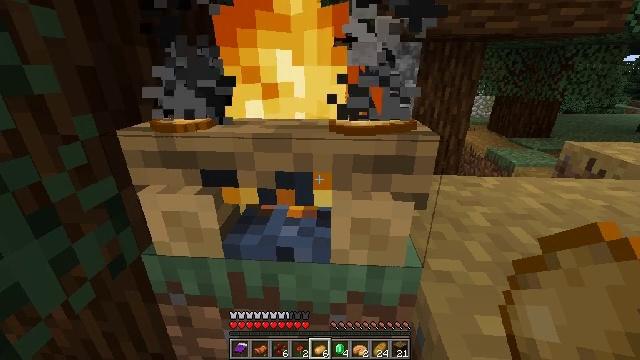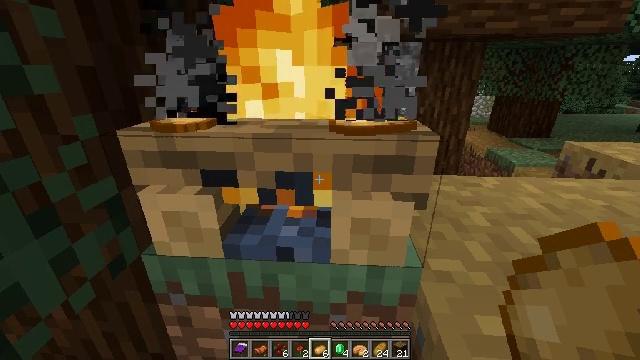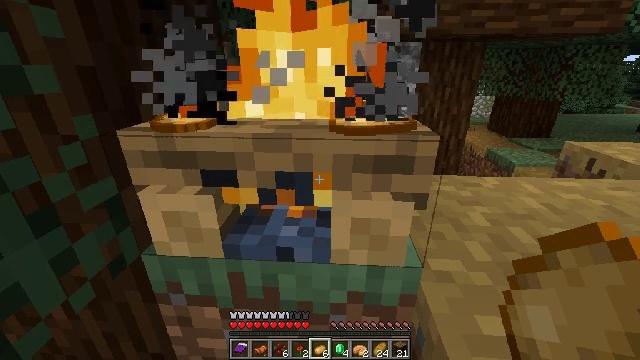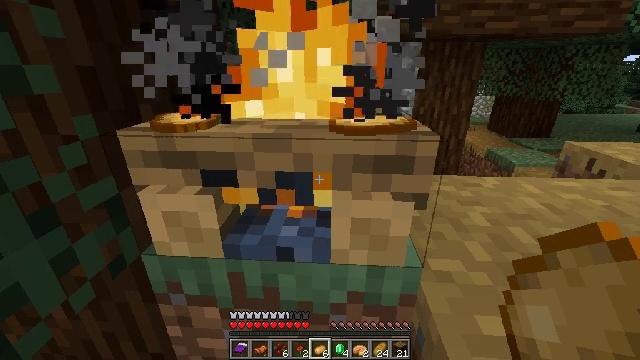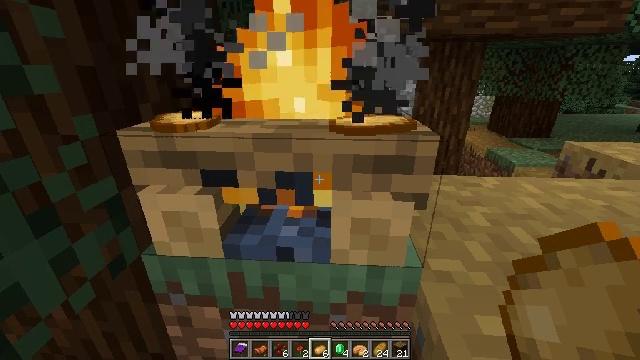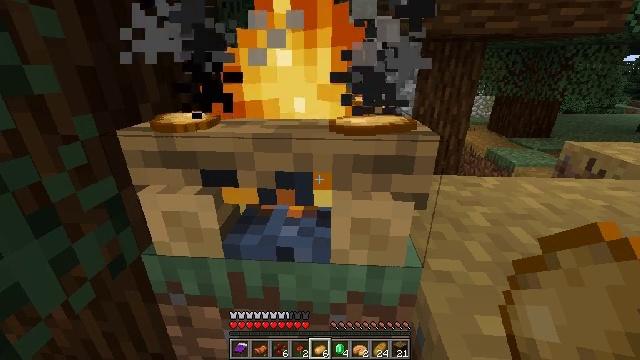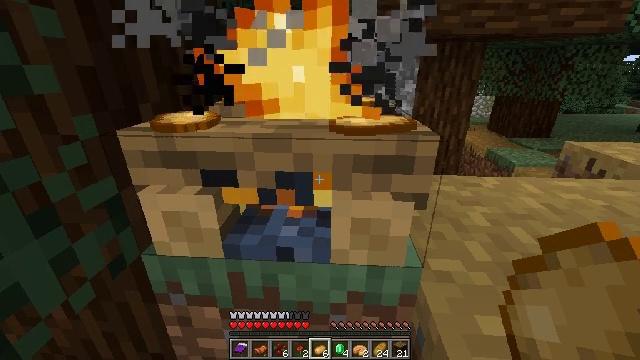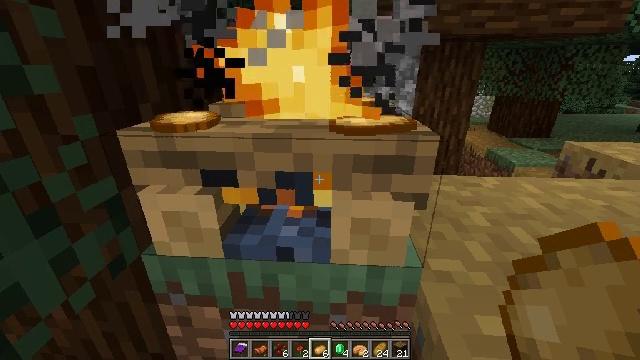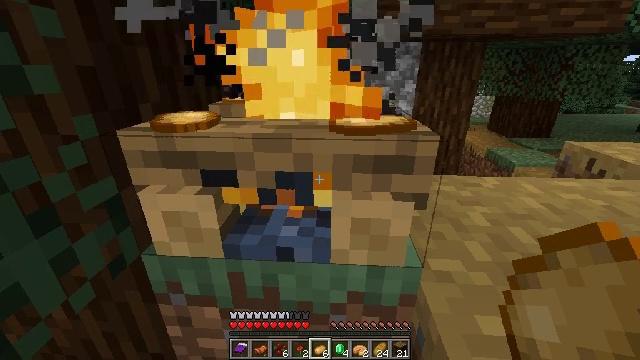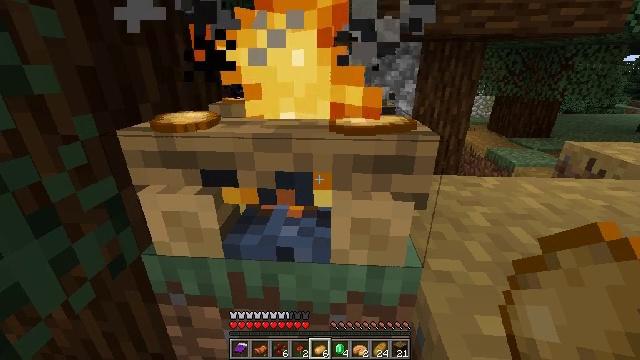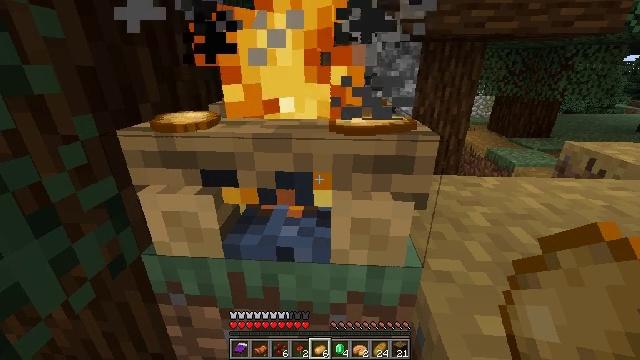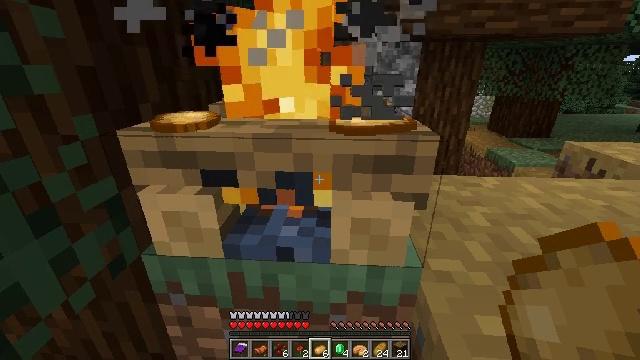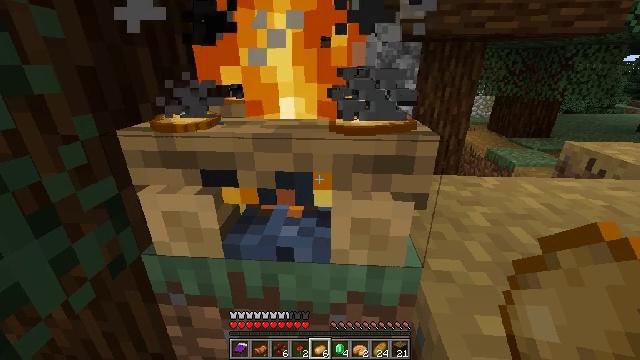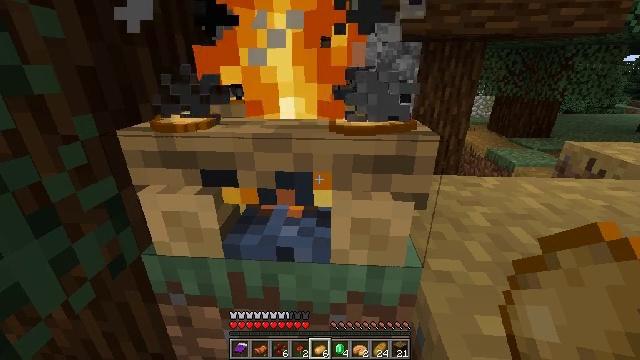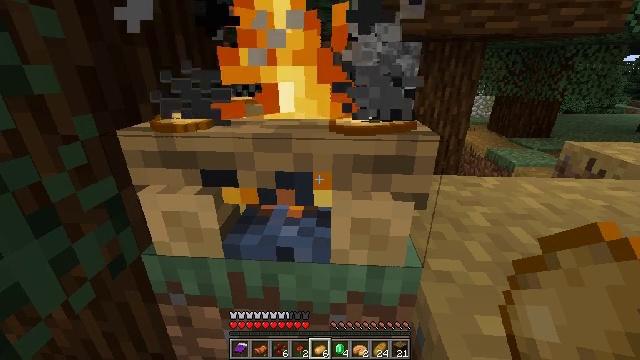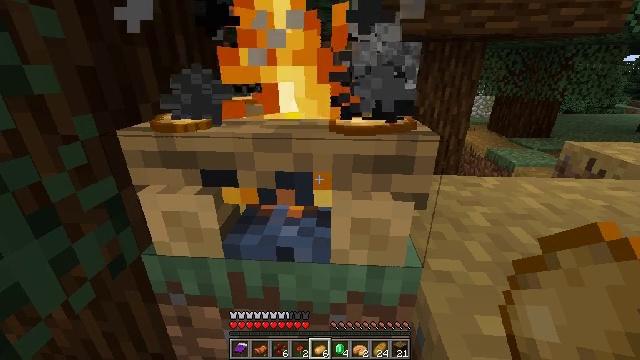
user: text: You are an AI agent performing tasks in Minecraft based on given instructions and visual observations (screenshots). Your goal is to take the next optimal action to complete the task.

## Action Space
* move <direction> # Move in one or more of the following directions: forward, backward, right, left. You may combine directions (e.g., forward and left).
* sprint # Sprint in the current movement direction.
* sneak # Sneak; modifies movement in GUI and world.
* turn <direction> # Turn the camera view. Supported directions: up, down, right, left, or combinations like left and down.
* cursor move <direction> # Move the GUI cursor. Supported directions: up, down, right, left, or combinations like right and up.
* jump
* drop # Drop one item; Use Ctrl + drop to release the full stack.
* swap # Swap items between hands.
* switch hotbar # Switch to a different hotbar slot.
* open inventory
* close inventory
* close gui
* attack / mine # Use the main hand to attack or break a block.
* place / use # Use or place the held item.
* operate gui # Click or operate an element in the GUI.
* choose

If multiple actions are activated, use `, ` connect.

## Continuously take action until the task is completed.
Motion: motion action
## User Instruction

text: craft item air
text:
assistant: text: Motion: use / place
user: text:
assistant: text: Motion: use / place
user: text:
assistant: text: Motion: use / place
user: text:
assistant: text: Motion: use / place
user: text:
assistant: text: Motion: use / place
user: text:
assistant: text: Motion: use / place
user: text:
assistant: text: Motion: use / place
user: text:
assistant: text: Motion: use / place
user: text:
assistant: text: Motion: use / place
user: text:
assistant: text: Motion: use / place
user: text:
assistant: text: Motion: use / place
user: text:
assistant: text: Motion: use / place
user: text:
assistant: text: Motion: use / place
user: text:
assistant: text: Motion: use / place
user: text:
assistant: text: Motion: use / place
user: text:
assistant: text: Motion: use / place
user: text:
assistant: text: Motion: use / place
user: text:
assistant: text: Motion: use / place
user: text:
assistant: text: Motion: use / place
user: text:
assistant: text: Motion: use / place
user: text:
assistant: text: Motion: use / place
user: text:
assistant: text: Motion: use / place
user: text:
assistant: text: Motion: use / place
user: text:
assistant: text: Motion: use / place
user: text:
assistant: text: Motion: use / place
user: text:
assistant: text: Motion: use / place
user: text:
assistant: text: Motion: use / place
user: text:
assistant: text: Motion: use / place
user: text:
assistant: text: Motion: use / place
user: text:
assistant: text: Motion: use / place